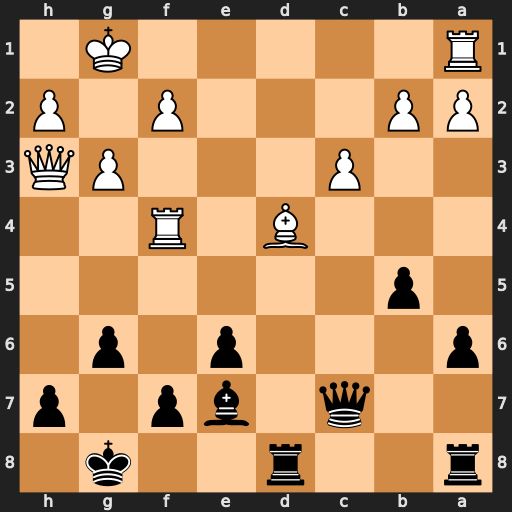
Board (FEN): r2r2k1/2q1bp1p/p3p1p1/1p6/3B1R2/2P3PQ/PP3P1P/R5K1
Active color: b
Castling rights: -
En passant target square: -
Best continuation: e5 Rxf7 Kxf7